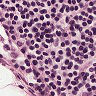
Metastatic tissue present: no